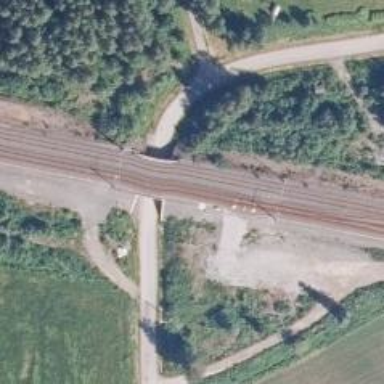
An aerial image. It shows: Bridge with electrified continuous railway track and contact line.